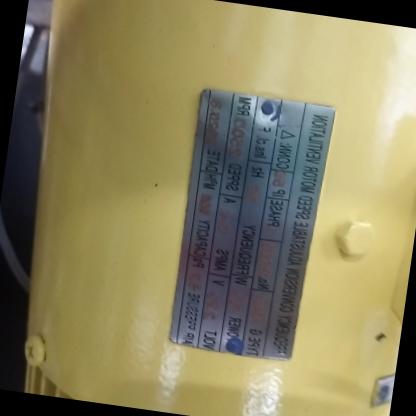
Klasa: tabliczka-znamionowa